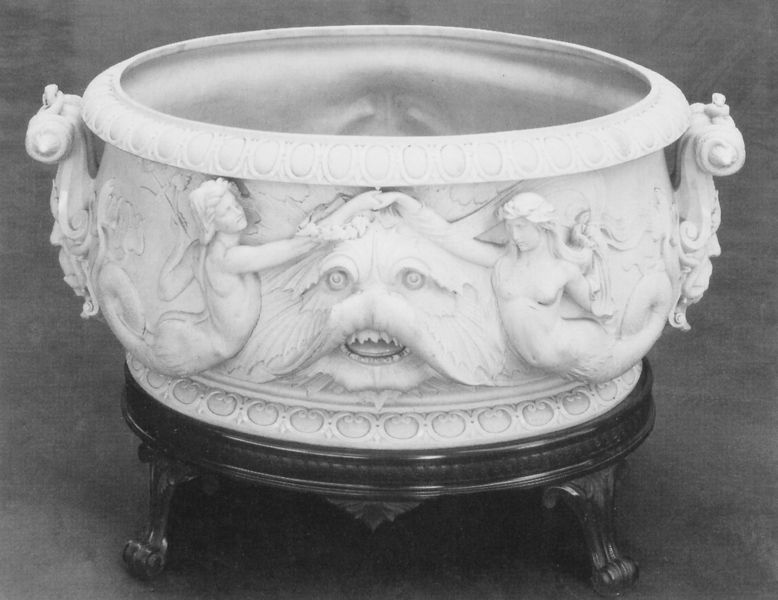
Titel: Jardinière oder Weinkühler, Biscuit, mit umlaufendem Relief von Neptun und Meerjungfrauen
Künstler: Julius Mantel
Institution: London, Victoria and Albert Museum
Schlagwörter: meer, nackt, wasser, weiß, busen, grau, marmor, muster, schale, schüssel, stein, engel, henkel, ton, vase, topf, füße, leer, rand, schwarzweiß, nachttopf, fisch, zähne, maul, nymphen, trog, ständer, meerjungfrau, gips, ungeheuer, untersatz, geist, monster, naclt, fü?e, zus